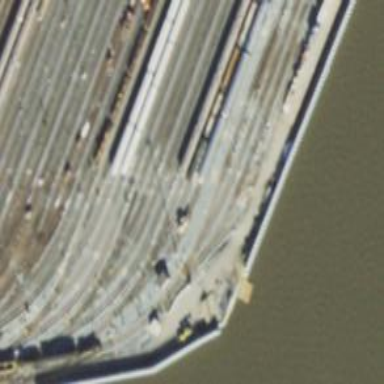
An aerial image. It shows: Electrified rail in service yard.